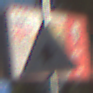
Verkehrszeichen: Vorfahrt
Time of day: MorningAfternoon
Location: Outdoor (Urban)
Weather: Clear
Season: NotSpecified
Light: Natural